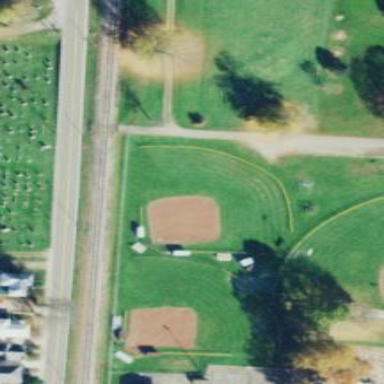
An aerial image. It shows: Baseball pitch for leisure land.